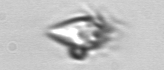
Label: Paratontonia_gracillima